Question: As far as I understand:
> Programming to leverage multicores or multiple processors is called
parallel programming.
But what about If I have >1 cores ?
Does a command like:
'''
"abcdef".AsParallel().Select(c=>char.ToUpper(c)).ToArray()
'''
will be running ?
(I know that even if I have >1 cores , Plinq optimization still can choose to parallel. But My question is about having ==1 cores.)
It still can be in threads (1 core) like :

I'm a bit confused.any Help will be much appreciated.
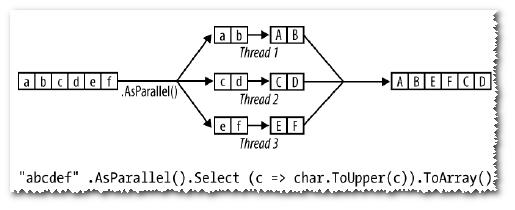
Answer: <URL>
You may explicitly raise the max concurrency limit beyond that (or lower it below that), and that leaves PLinq the freedom to use from 1 to <limit> threads to do your work. Usually raising the defaults is only useful if your work is heavily I/O bound.
In other words, unless you change the default concurrency limits using for example <URL>, your tasks will run using a single thread on a single core.